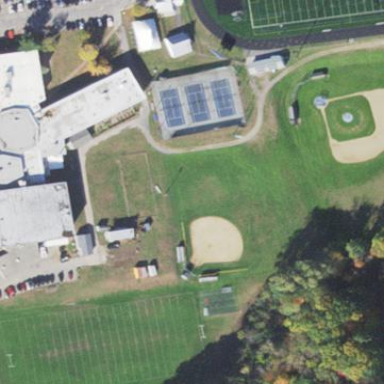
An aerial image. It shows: High school.